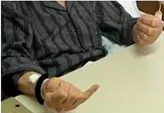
Impairment of in-phase movement. Despite an instruction for simultaneous movement, the patient extended his fingers alternatingly. Right-to-left extension of panels. Small fingers.
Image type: medical_photograph (skin_photograph)